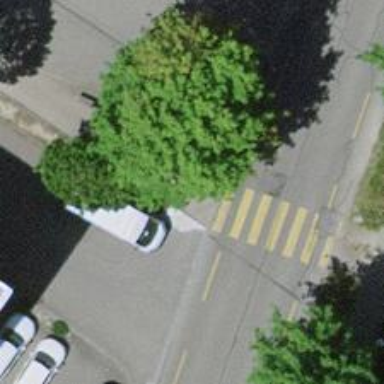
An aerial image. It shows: Footway made of paving stones.